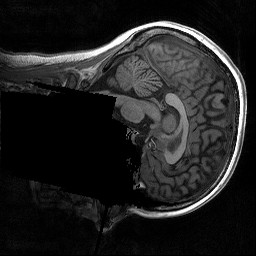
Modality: T1w
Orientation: sagittal
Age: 25
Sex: female
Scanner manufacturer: siemens
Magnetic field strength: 3 T
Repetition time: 2.3 s
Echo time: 0.00298 s